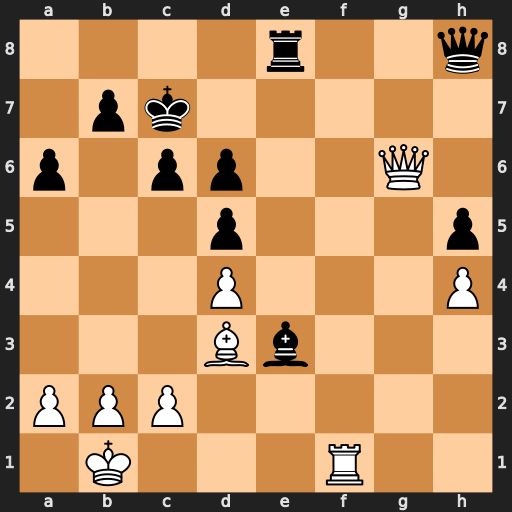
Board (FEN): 4r2q/1pk5/p1pp2Q1/3p3p/3P3P/3Bb3/PPP5/1K3R2
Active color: w
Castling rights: -
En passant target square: -
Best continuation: Rf7+ Kb6 Qxd6 Qxd4 Qc7+